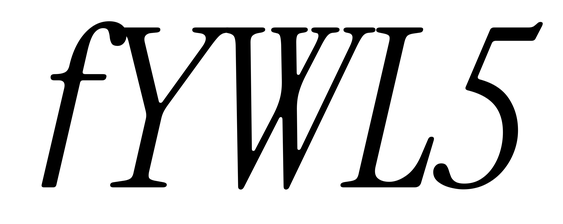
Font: InstrumentSerif-Italic